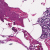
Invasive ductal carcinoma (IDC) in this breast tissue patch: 0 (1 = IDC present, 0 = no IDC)